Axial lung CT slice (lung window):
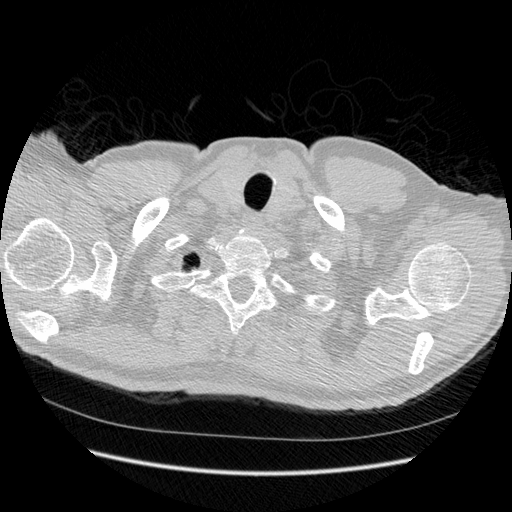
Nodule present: no